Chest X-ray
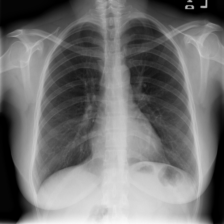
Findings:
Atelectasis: negative
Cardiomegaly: negative
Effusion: negative
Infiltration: negative
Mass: negative
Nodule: negative
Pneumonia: negative
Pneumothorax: negative
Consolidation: negative
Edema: negative
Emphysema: negative
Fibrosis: negative
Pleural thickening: negative
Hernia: negative